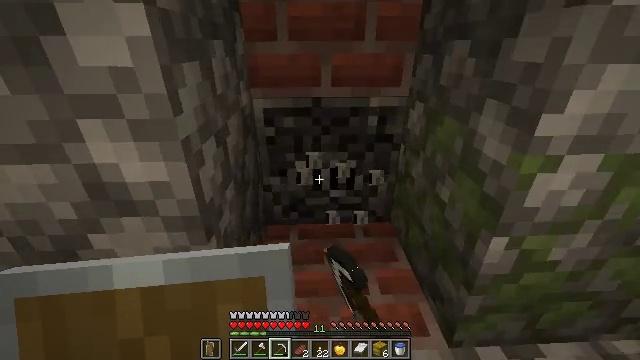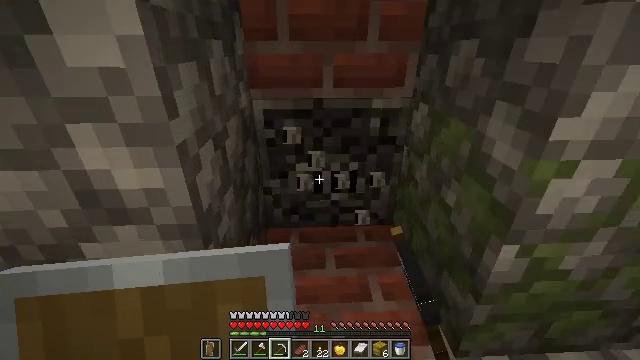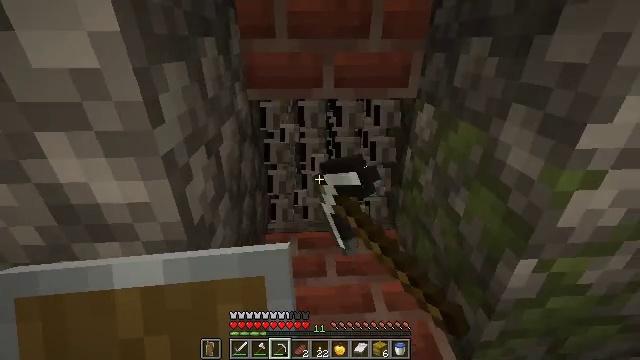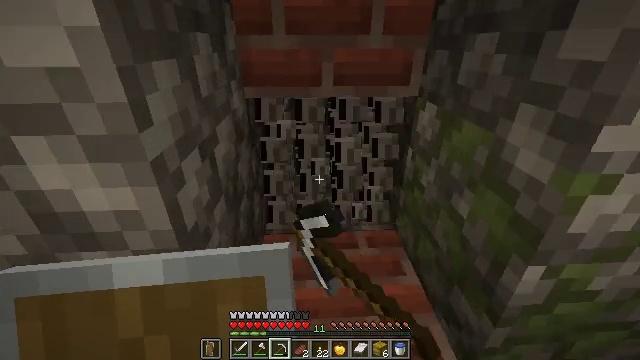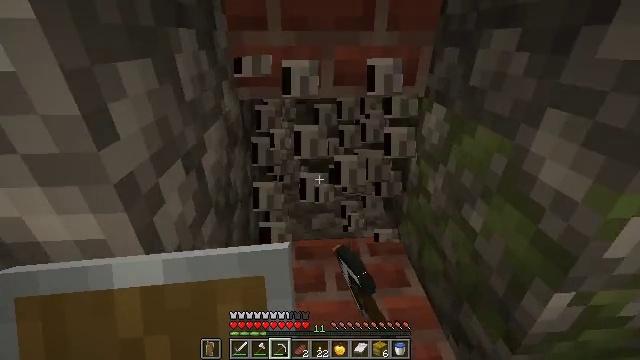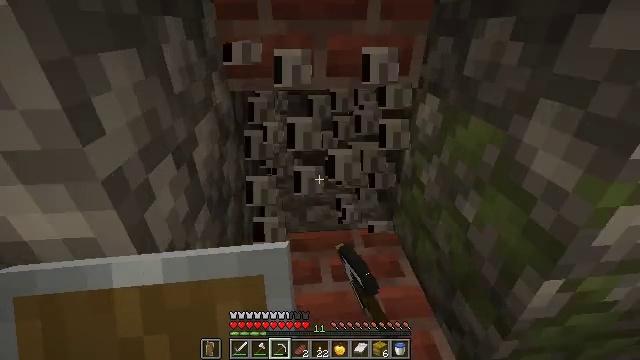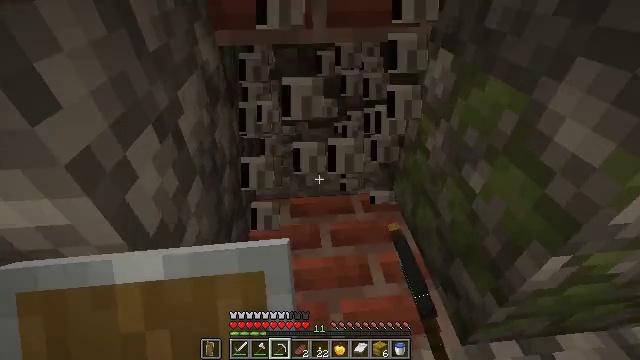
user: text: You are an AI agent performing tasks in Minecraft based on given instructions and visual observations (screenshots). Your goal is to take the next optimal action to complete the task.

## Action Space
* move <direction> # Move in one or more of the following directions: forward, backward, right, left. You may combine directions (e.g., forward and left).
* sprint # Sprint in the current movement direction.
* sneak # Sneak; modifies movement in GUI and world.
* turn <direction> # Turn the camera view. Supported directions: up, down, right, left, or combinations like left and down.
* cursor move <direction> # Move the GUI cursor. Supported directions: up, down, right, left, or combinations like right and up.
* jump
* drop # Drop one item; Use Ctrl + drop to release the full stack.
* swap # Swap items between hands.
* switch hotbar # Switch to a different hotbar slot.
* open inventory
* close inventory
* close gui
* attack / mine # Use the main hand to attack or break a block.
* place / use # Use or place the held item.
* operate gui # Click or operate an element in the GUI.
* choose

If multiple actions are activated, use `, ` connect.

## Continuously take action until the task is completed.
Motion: motion action
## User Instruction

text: Left click on the blast furnace to break it.
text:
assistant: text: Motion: move forward, sneak, attack / mine
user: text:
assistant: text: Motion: move forward, sneak, attack / mine
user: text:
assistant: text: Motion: move forward, sneak, attack / mine
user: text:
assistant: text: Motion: move forward, sneak, attack / mine
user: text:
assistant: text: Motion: move forward, sneak, turn right and down
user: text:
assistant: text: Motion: move forward, sneak, turn down
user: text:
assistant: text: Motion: sneak